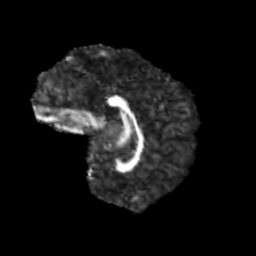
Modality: FA
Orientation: sagittal
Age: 13
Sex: female
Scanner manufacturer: siemens
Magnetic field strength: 3 T
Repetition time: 3.8 s
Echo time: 0.07 s